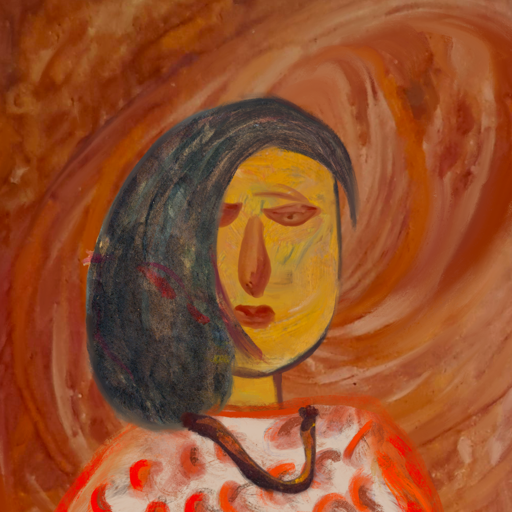
Background: Pious_Lady, Head And Neck Front: After_Raid, Face Front: Pious_Lady, Bust: Rupkatha, Hair Front: Gypsy_Mother, Head Accessory: Blank, Second Necklace: Comrade, Necklace: Blank, Baby: Blank